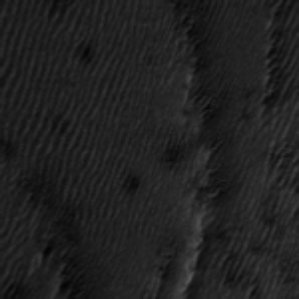
Label: frost